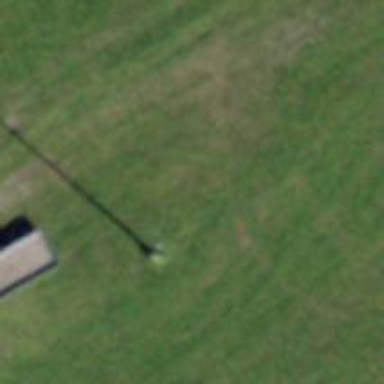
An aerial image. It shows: Power pole.